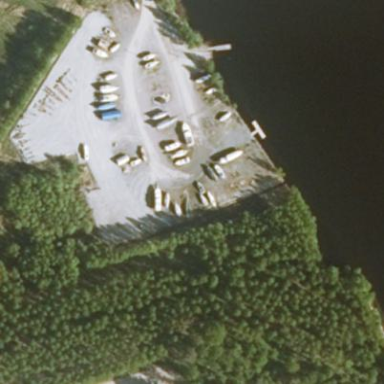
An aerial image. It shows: Boatyard along the waterway.